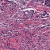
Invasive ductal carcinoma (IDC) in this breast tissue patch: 1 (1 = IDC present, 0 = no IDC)